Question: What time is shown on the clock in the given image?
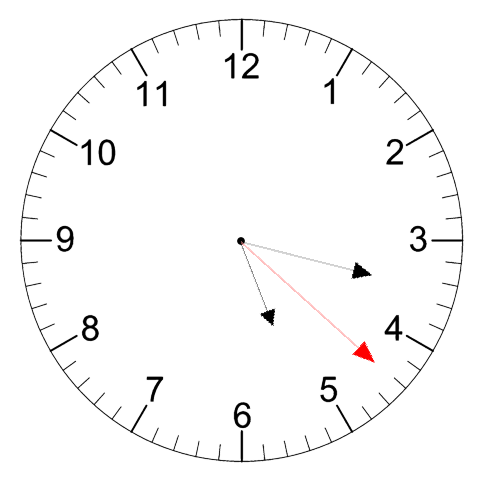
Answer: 05:17:22